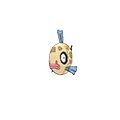
Pok\u00e9mon: feebas